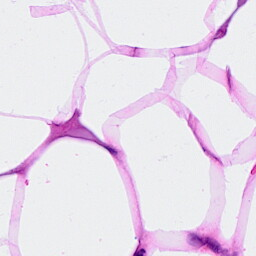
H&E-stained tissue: Breast